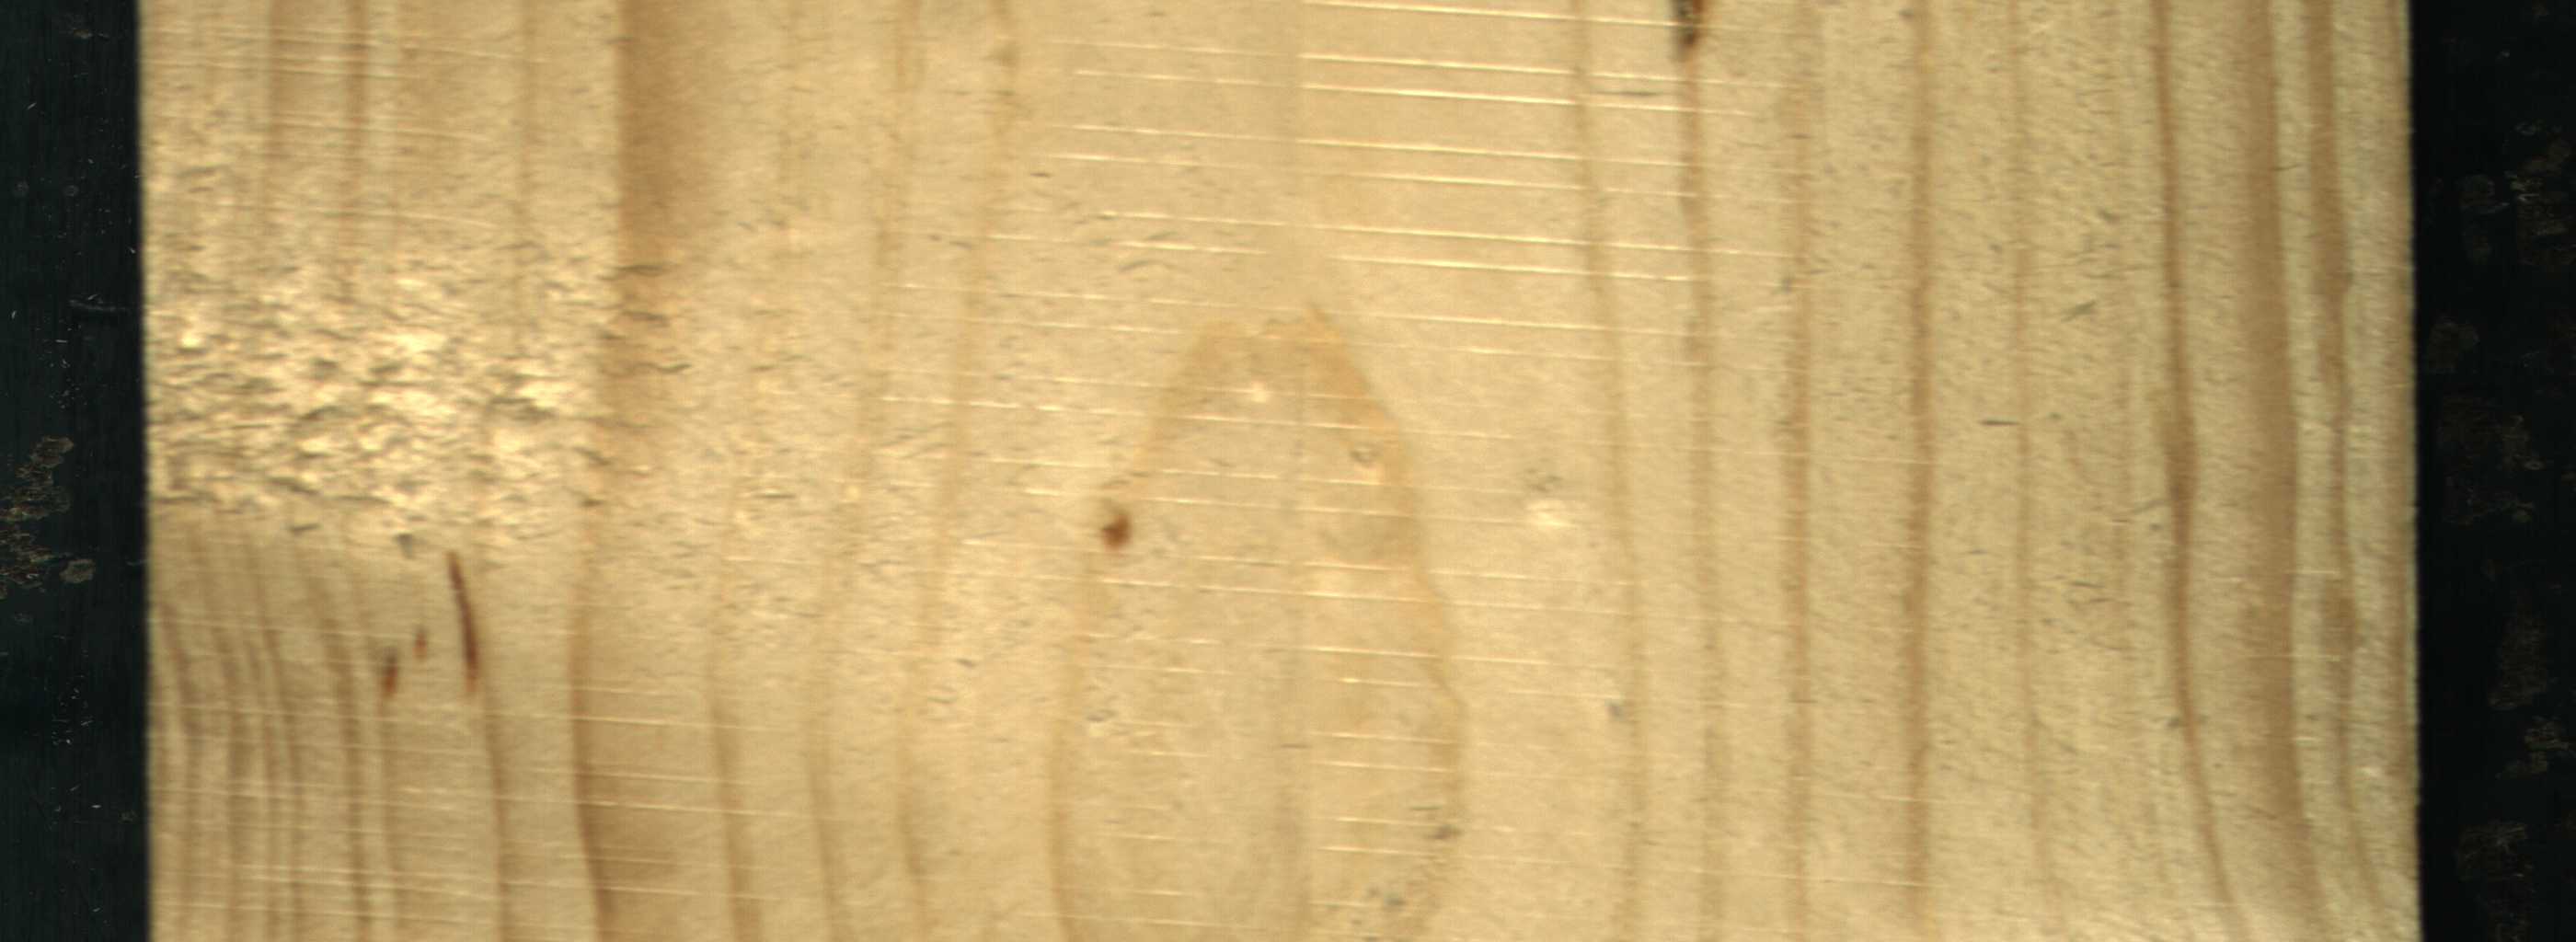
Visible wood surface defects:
resin
resin
resin